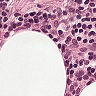
Metastatic tissue present: no